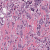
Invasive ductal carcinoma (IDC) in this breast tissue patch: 1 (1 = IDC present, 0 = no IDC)